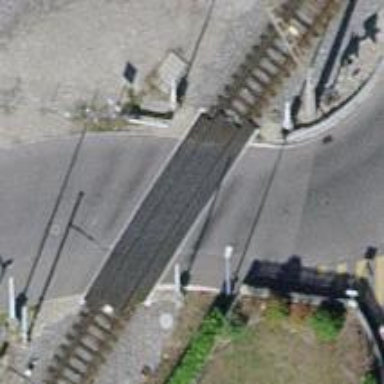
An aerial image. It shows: Level crossing with double half barrier.